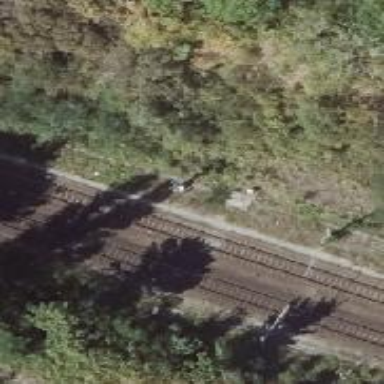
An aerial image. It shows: Railway signal.